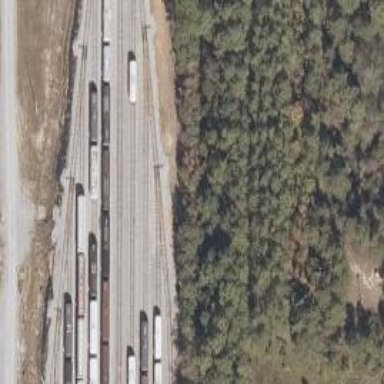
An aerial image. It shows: Rail spur service.